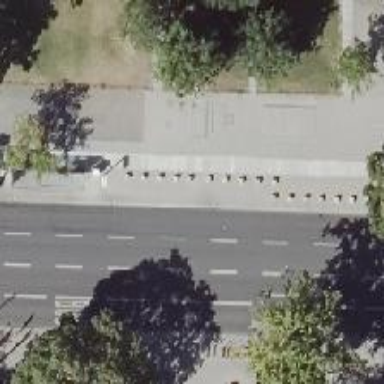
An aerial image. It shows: Taxi stand.